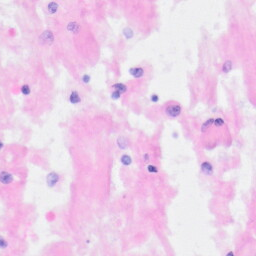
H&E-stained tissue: Kidney